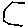
Label: hexagon